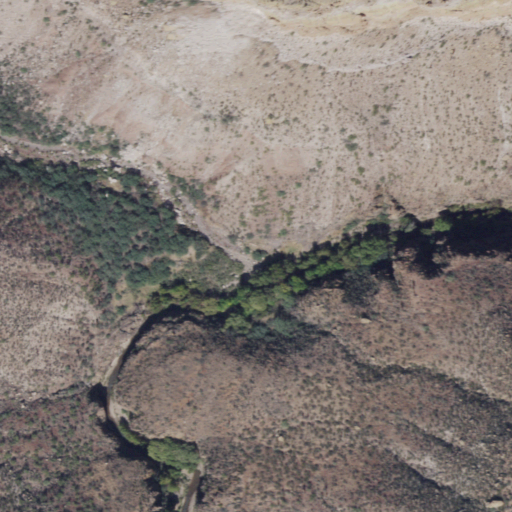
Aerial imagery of valley in Arizona named Cave Canyon containing shrub, woody wetlands, grassland, and herbaceous wetlands